Field crop: maize
Growth stage: 2
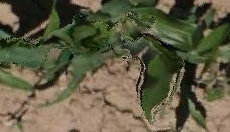
Species: maize